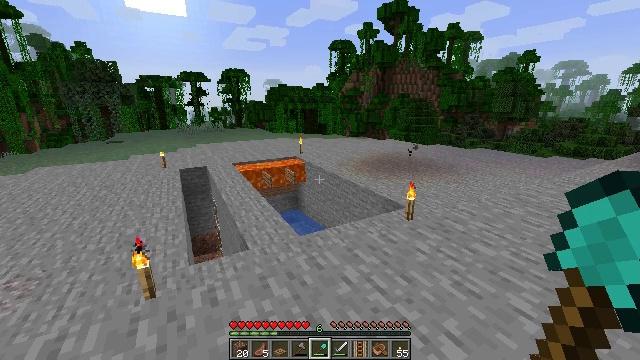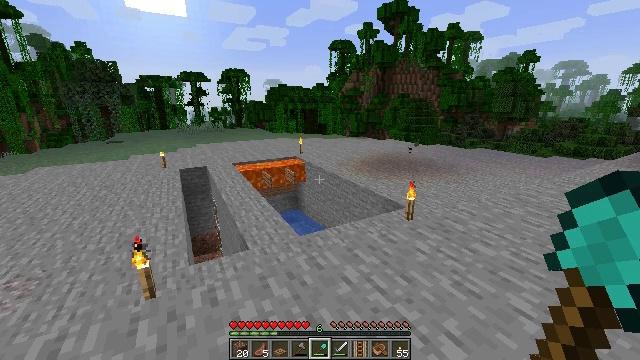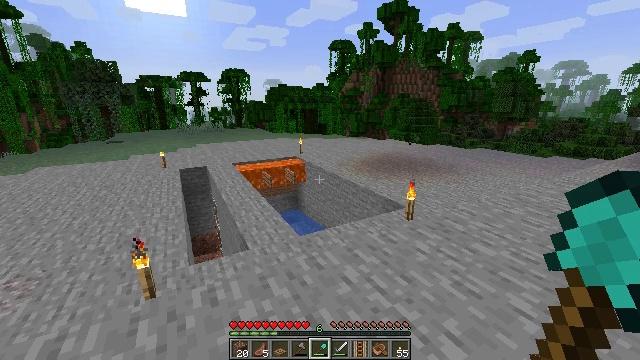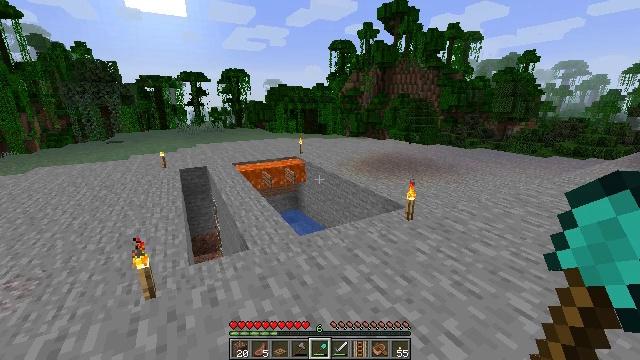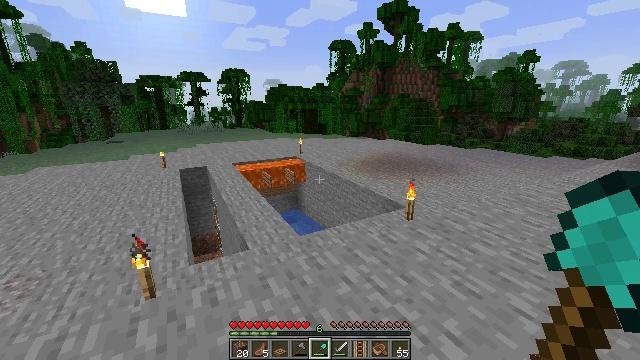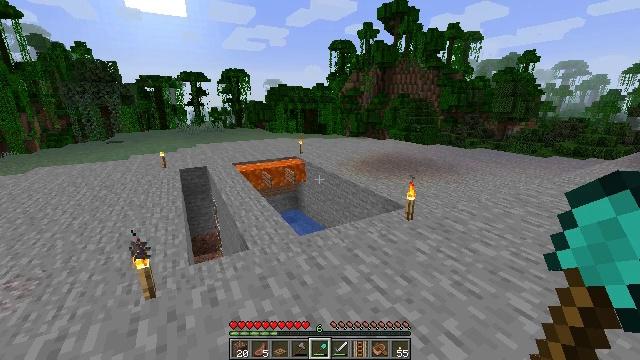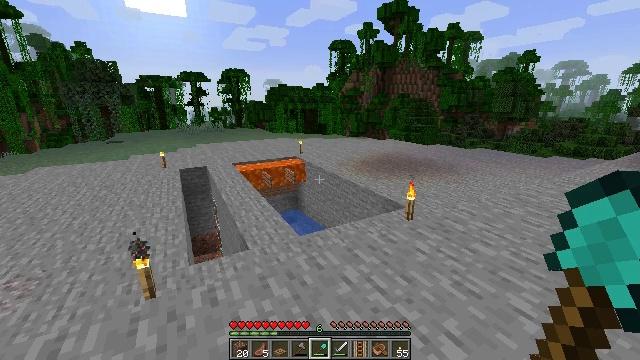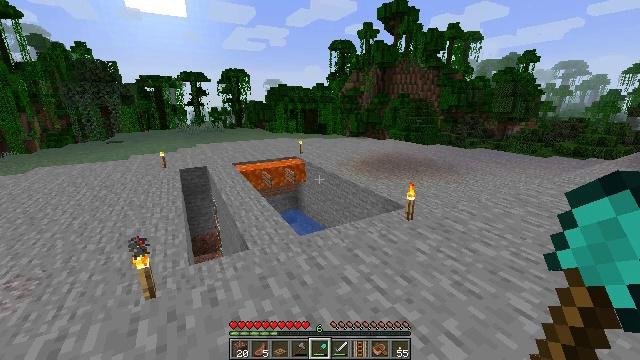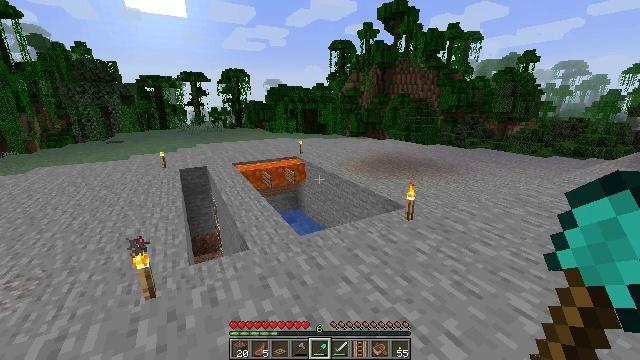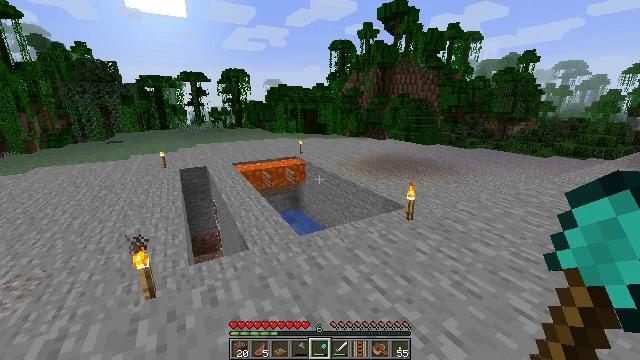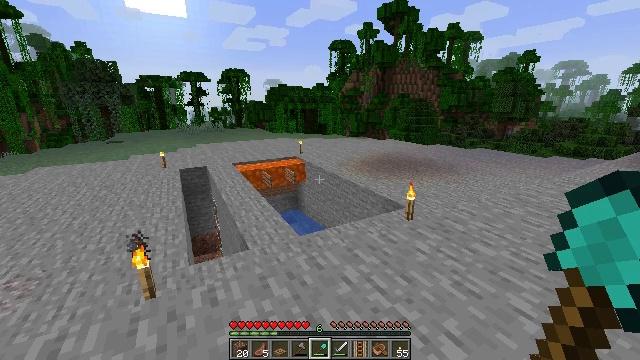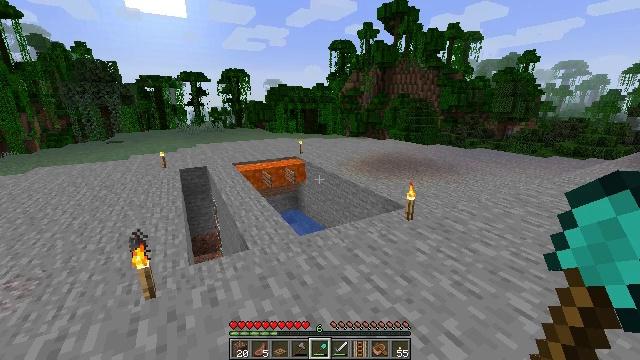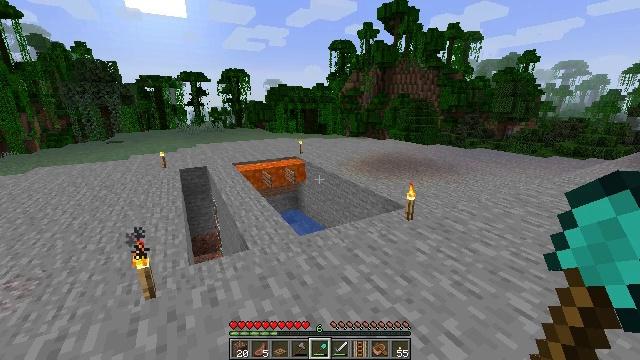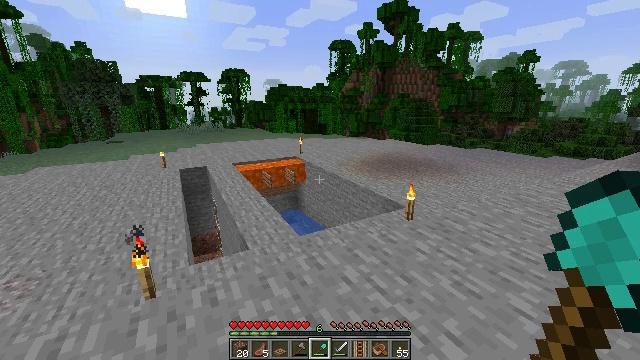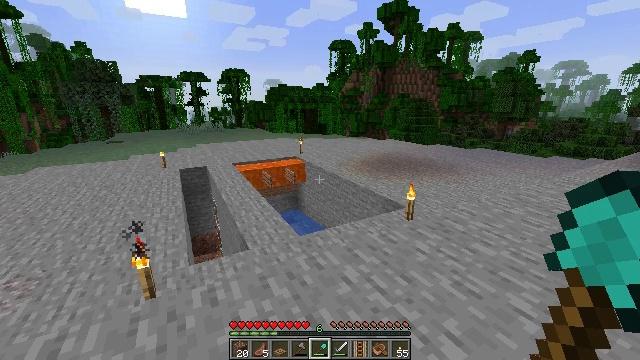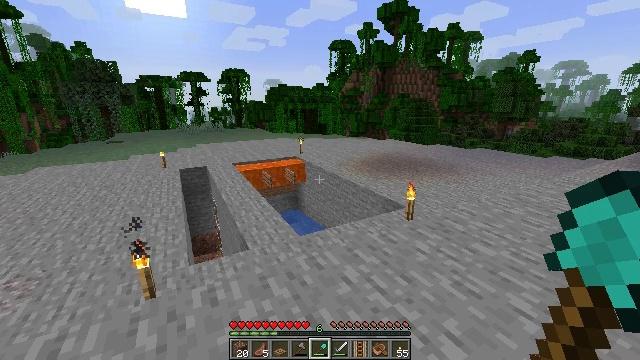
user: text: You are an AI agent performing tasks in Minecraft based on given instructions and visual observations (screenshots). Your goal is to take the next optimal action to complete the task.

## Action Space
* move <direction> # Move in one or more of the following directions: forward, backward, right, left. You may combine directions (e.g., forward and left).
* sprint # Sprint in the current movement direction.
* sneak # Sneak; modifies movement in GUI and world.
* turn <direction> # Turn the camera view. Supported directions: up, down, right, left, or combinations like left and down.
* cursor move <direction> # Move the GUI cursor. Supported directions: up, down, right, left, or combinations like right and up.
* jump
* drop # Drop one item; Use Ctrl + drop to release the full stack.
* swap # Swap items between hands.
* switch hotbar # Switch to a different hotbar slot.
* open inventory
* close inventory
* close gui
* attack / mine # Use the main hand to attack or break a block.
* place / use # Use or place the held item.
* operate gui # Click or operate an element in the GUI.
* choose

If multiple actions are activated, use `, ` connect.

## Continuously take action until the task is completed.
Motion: motion action
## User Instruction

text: Break the poppy plant.
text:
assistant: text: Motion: no_op
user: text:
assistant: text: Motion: no_op
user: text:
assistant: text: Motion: no_op
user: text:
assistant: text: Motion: no_op
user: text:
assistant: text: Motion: no_op
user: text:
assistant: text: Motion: no_op
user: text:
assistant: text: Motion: no_op
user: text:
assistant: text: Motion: no_op
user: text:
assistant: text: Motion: no_op
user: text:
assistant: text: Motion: no_op
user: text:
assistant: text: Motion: no_op
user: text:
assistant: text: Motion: no_op
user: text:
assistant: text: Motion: no_op
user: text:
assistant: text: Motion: no_op
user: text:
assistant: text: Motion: no_op
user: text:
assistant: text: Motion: no_op
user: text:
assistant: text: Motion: no_op
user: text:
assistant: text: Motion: no_op
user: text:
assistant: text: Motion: no_op
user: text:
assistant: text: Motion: no_op
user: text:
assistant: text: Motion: no_op
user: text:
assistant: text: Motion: no_op
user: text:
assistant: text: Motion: no_op
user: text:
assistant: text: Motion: no_op
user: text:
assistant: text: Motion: no_op
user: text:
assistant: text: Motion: no_op
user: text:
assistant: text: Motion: no_op
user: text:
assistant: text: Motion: no_op
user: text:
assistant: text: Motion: no_op
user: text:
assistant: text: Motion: no_op